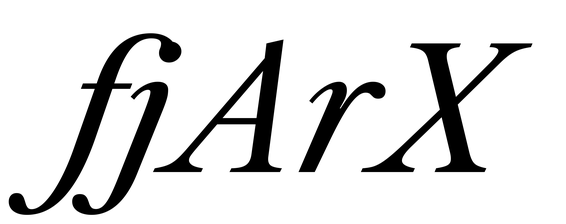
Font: LibreCaslonText-Italic_Italic